Interaction volume radius: 5 \u00c5
Interaction volume height: 25 \u00c5
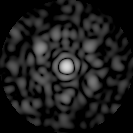
Disorder parameter: 0.7687